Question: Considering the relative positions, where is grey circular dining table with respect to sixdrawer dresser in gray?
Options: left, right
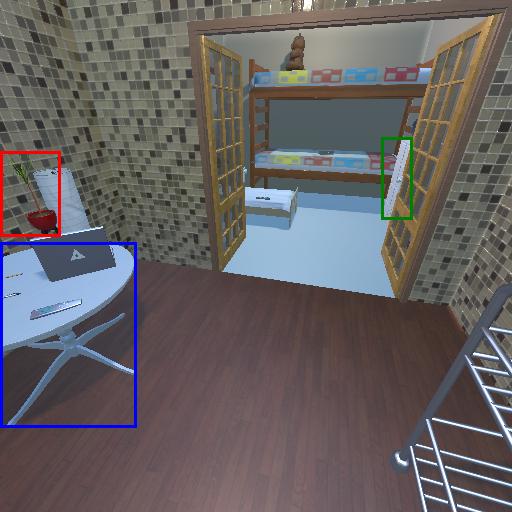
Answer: left